Current action and preconditions to check: trajectory_clear

Your task: For each precondition in the list above, predict whether it will hold at this action.

Consider the current scene as observed from the mobile robot's camera, and analyze the predicted future states of all dynamic agents (e.g., people, animals, vehicles, or any moving entities) within the NEXT SECOND.

IMPORTANT: Only answer "very likely" if you are absolutely certain—based on strong, clear evidence—that a dynamic agent will violate the precondition in the predicted future state. Do NOT answer "very likely" for unlikely, ambiguous, or low-probability risks.

Ask yourself for each precondition: Is there a high probability, with clear and convincing evidence, that the predicted future states of any dynamic agent will interfere with the predicted future state of the currently executing action within the NEXT SECOND, causing that precondition to fail?

Assess the risk level based on these predictions. Use "likely" or "very likely" if motions create a clear risk of interference.

Use "neutral" or "improbable" if agents are nearby but their predicted paths are clearly diverging or non-conflicting.

Failure Risk Categories: "very improbable", "improbable", "neutral", "likely", "very likely"

Answer Format: Output ONLY the probability_of_failure value from these categories: "very improbable", "improbable", "neutral", "likely", "very likely"

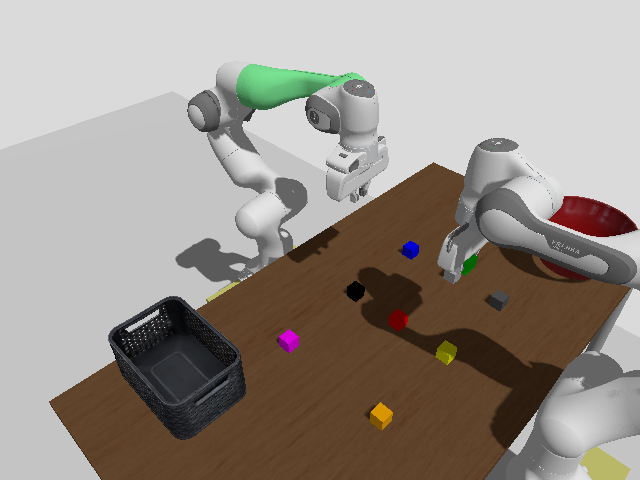

Answer: very improbable